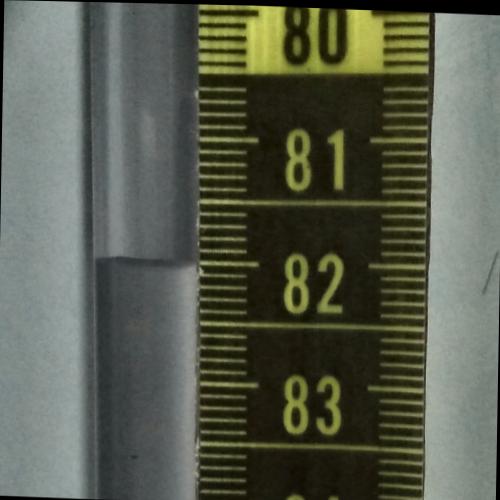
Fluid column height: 82.0 cm